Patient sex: M
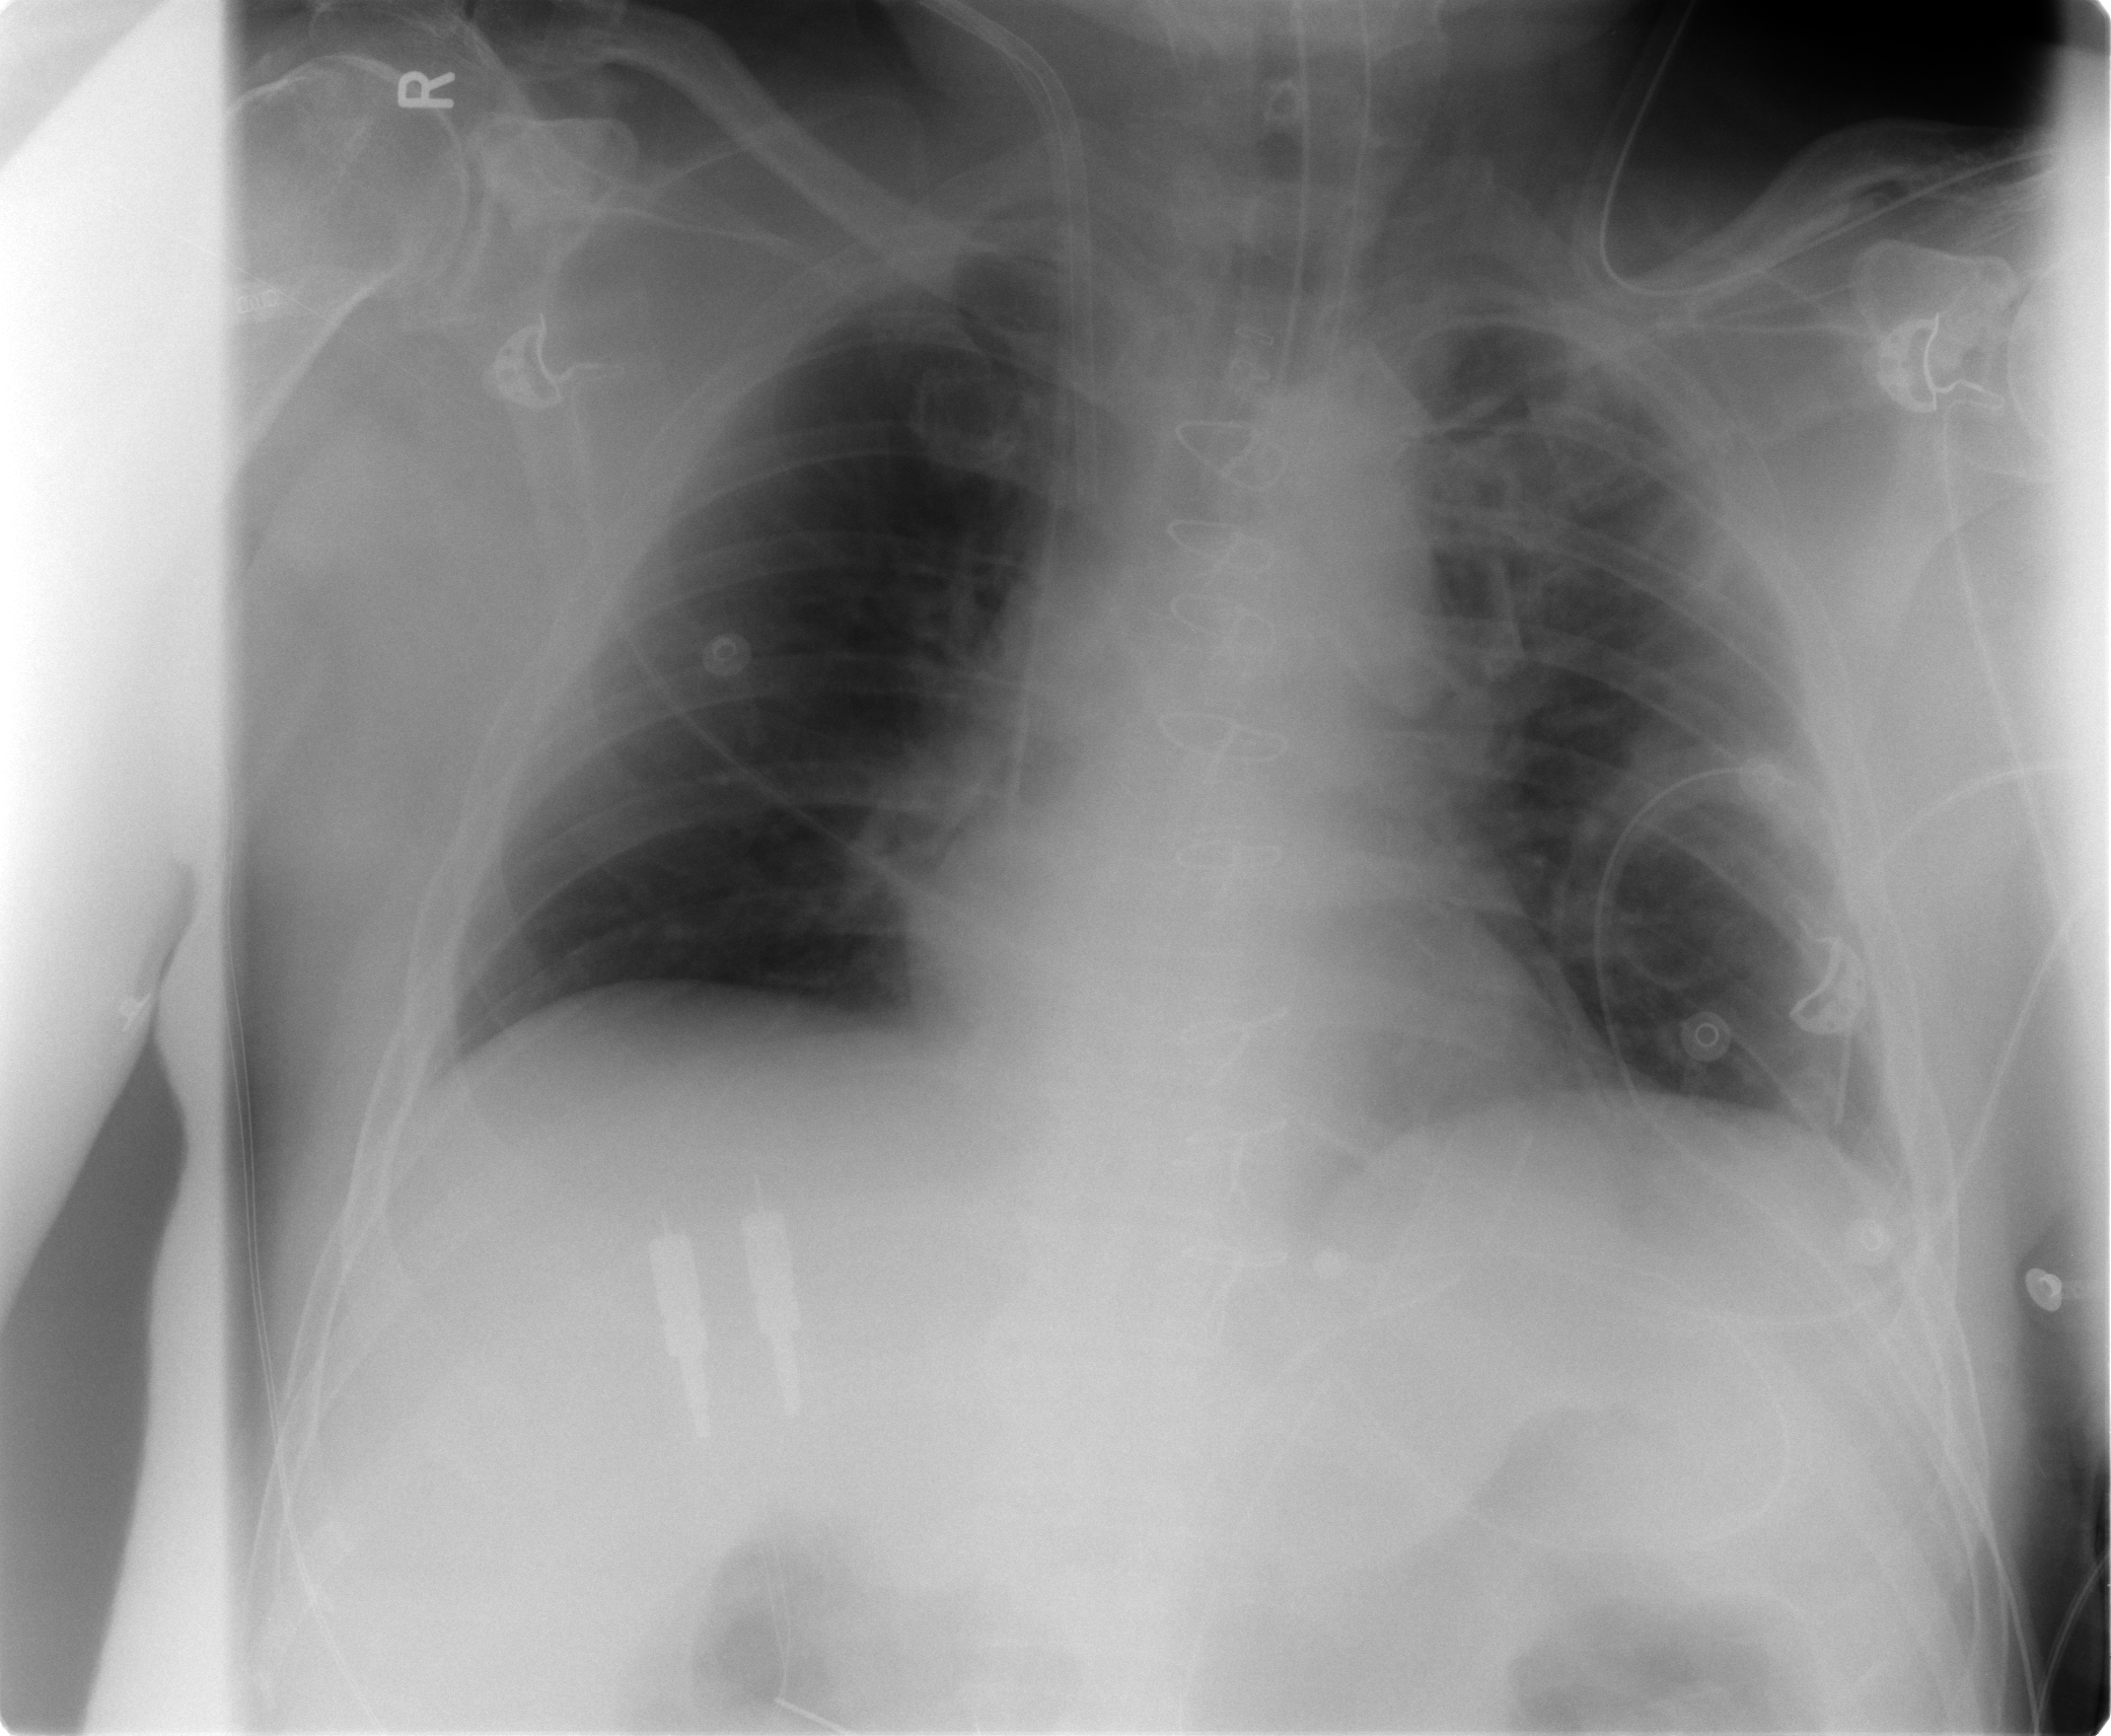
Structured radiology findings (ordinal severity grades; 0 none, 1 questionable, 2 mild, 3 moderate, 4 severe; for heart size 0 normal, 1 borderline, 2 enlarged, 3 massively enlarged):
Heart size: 1
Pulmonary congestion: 2
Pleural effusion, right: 0
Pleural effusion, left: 0
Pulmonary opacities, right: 0
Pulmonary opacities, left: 0
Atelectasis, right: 0
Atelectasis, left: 0